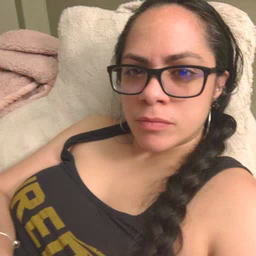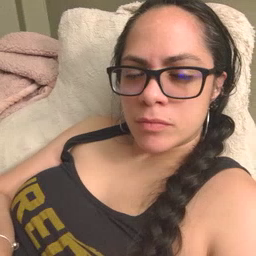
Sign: pencil